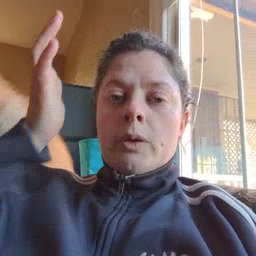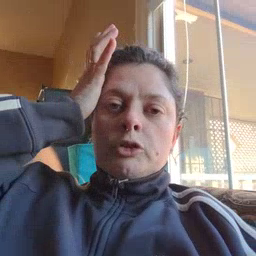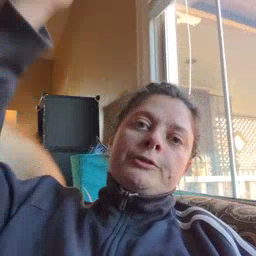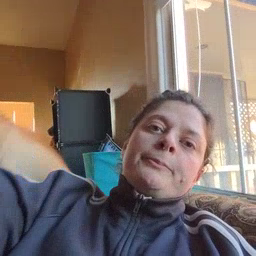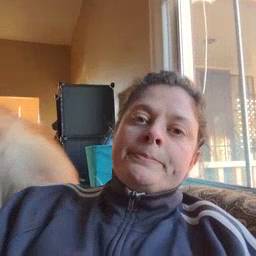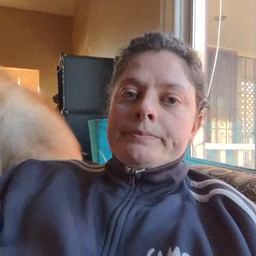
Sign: garbage